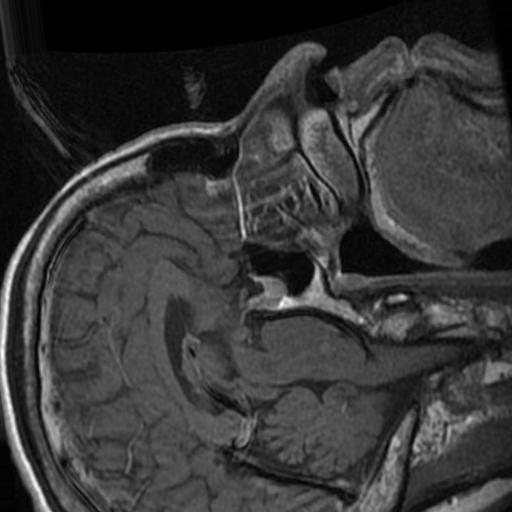
Label: brain_tumor